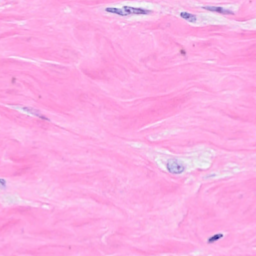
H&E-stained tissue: Breast